Question: Count the number of objects in the diagram.
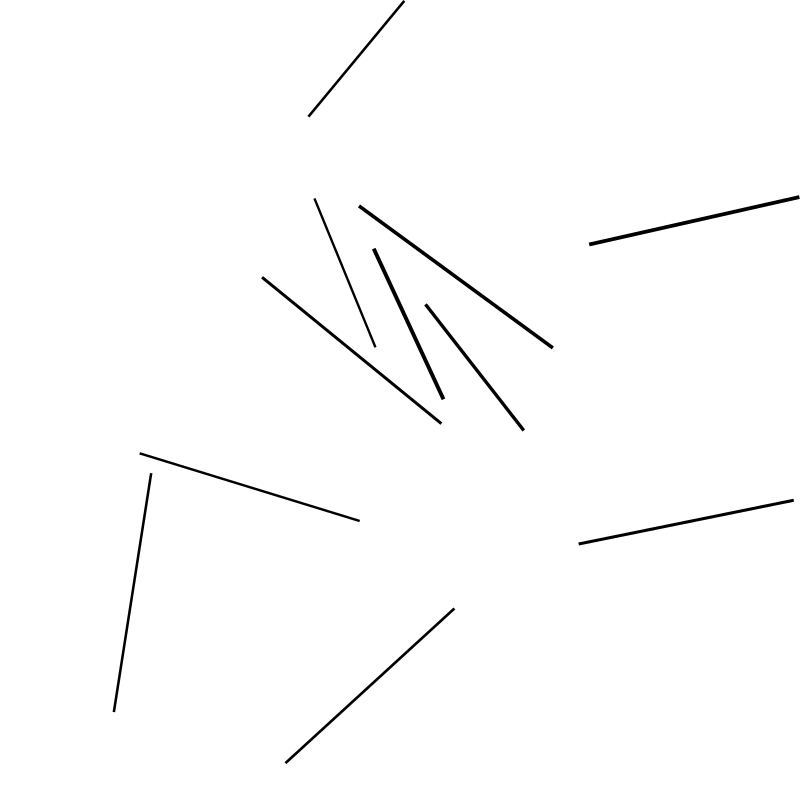
Answer: 11